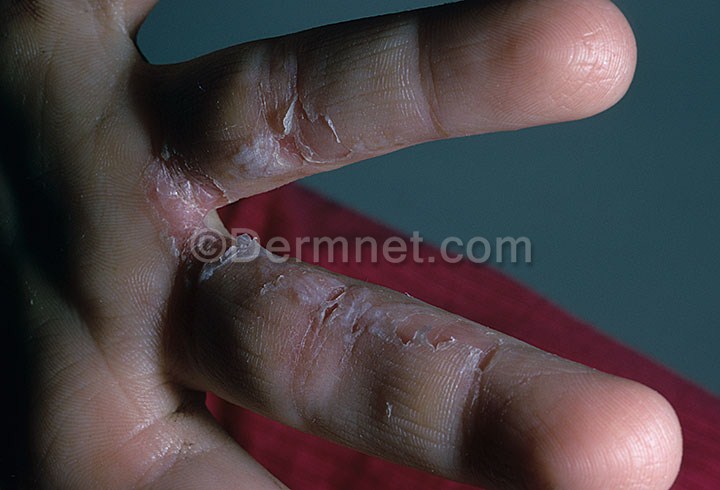
Disease: Tinea Ringworm Candidiasis and other Fungal Infections